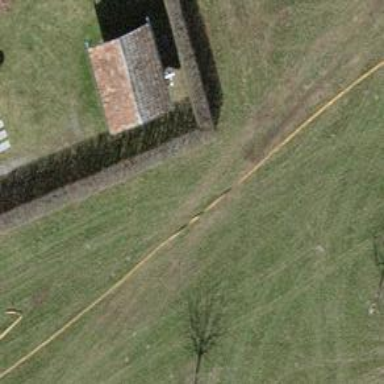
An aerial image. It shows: Hedge barrier.